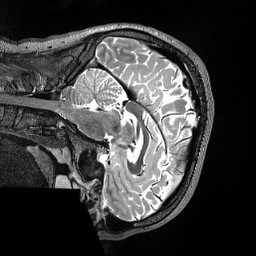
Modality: T2w
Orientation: sagittal
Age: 29
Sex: male
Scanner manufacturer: siemens
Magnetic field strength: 3 T
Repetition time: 3.2 s
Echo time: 0.563 s